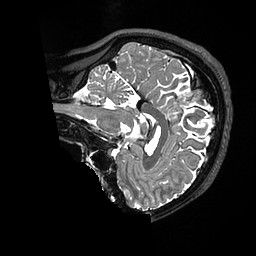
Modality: T2w
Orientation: sagittal
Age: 24
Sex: male
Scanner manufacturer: ge
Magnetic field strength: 3 T
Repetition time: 3.202 s
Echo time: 0.0665 s